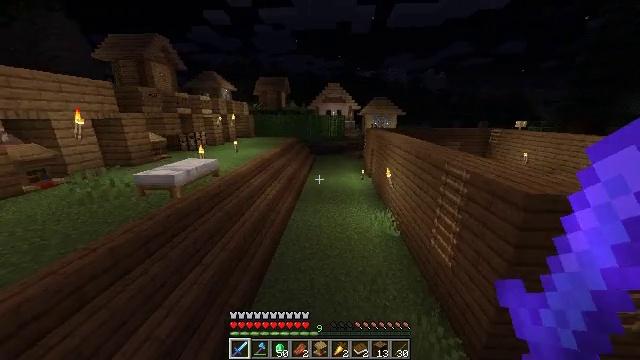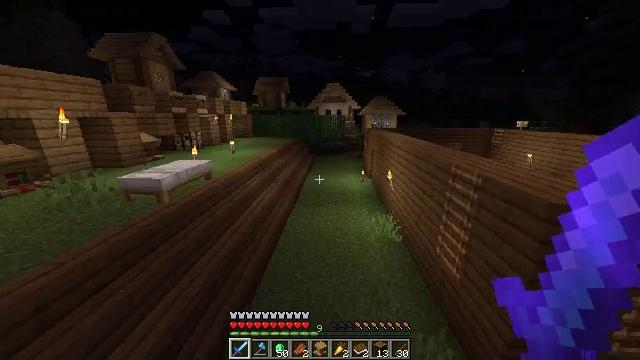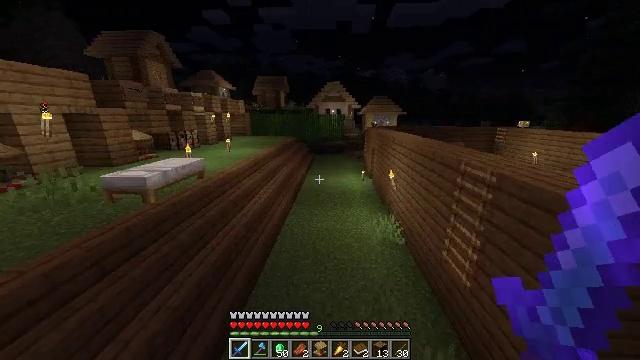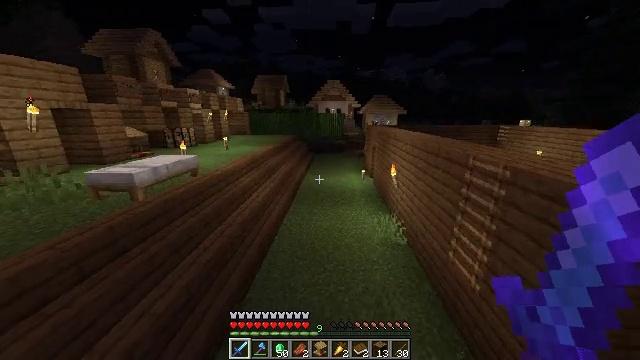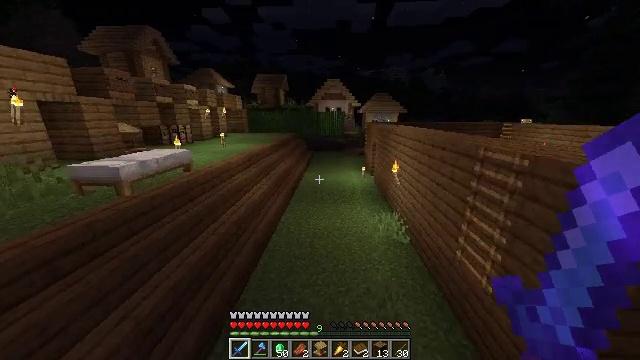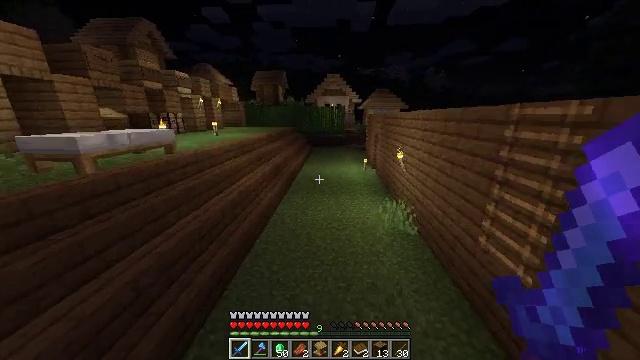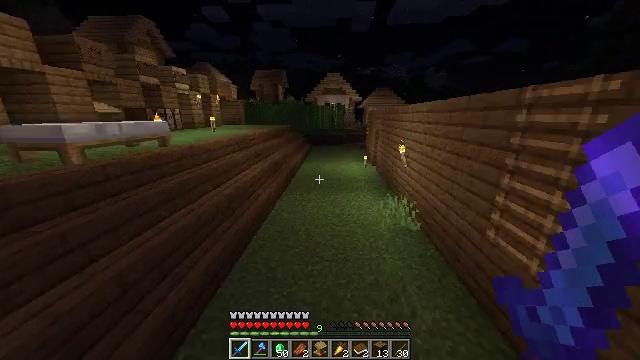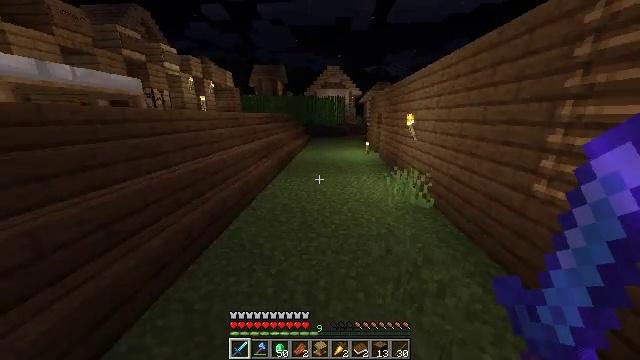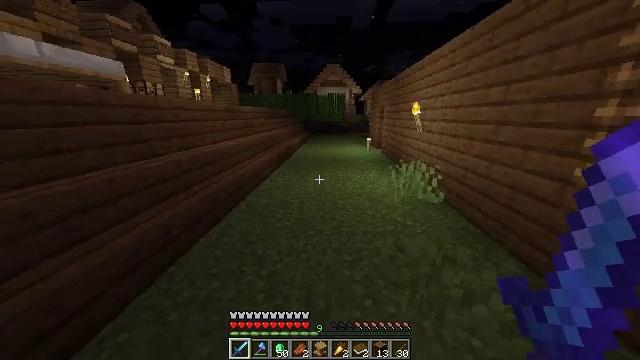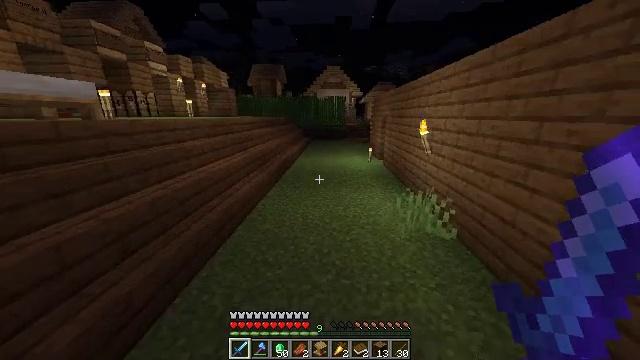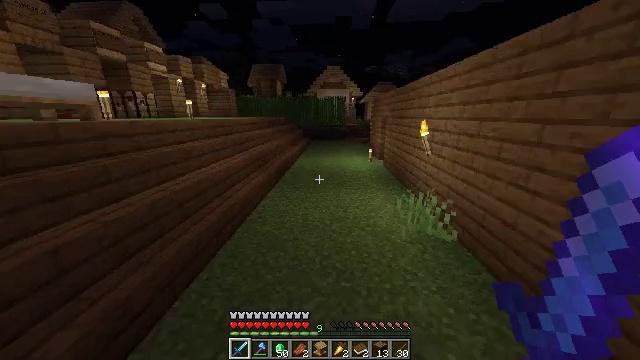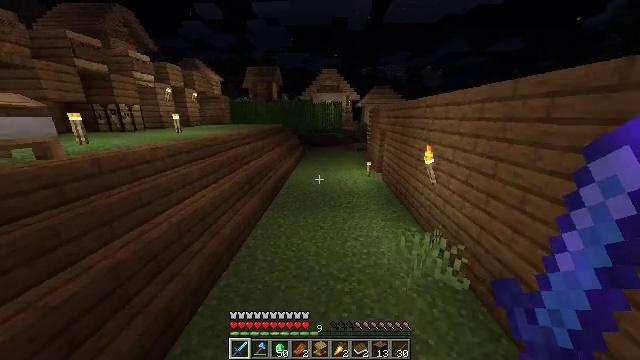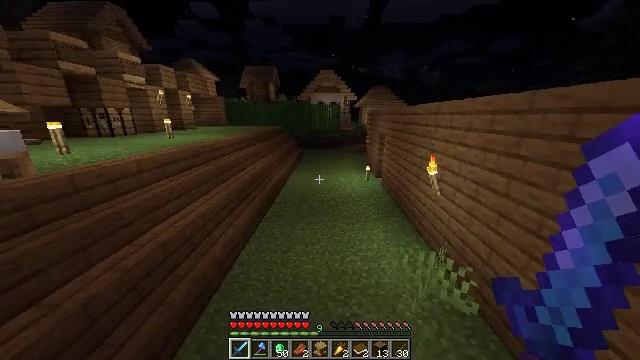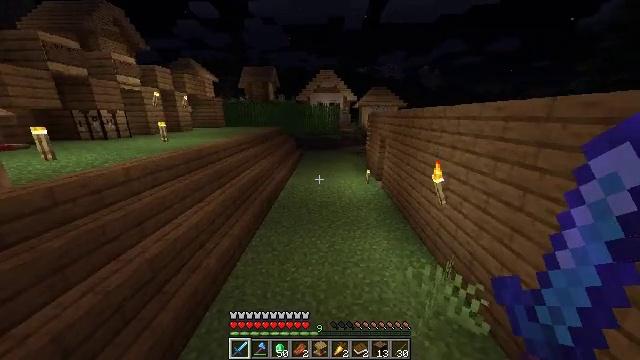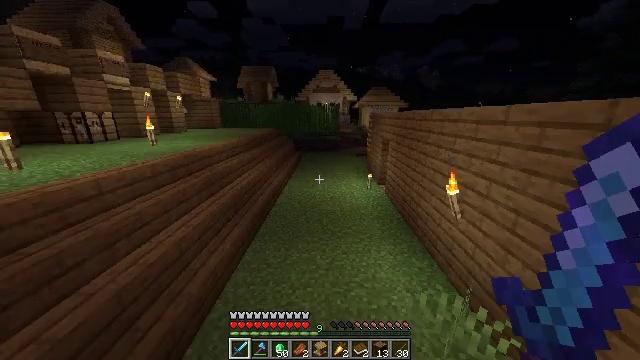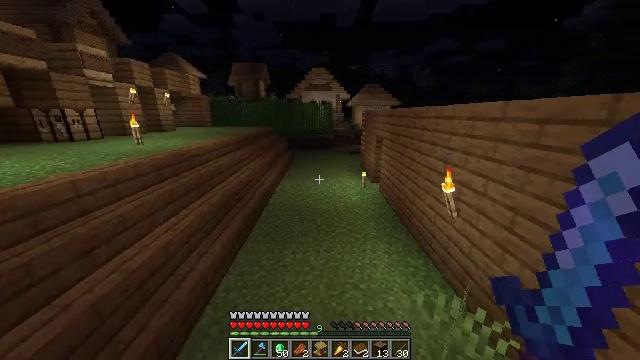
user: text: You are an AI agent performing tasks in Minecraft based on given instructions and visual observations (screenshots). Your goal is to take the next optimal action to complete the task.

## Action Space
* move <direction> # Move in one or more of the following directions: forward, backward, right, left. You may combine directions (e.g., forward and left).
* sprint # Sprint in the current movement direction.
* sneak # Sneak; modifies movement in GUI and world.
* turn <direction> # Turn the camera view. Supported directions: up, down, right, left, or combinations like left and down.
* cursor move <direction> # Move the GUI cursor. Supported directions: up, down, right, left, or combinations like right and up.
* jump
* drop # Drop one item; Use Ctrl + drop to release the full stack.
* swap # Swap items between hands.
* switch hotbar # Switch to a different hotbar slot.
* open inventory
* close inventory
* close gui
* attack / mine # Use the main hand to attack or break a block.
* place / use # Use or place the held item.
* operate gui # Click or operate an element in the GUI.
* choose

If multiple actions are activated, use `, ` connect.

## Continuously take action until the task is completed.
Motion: motion action
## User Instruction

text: Retrieve the white bed for later use.
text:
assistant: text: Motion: move forward, sprint, jump
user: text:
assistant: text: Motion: move forward, sprint, jump
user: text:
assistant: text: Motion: move forward, sprint, jump
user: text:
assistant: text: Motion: move forward, sprint, jump
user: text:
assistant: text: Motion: move forward, sprint, jump
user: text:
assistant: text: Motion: move forward, sprint, jump
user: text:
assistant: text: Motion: move forward, sprint, jump
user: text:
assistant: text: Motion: move forward, sprint, jump
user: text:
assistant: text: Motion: move forward, sprint, jump
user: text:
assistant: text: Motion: move forward, sprint, jump
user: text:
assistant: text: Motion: move forward, sprint, jump
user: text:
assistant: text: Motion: move forward, sprint, jump
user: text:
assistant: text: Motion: move forward, sprint, jump
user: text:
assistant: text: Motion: move forward, sprint, jump
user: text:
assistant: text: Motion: move forward, sprint, turn right, jump
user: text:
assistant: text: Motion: move forward, sprint, turn right, jump
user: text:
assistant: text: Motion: move forward, sprint, jump
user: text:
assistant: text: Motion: move forward, sprint, jump
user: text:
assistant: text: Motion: move forward, sprint, jump
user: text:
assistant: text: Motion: move forward, sprint, turn right and down, jump
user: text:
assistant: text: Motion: move forward, turn right, jump
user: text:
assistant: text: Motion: move forward, sprint, turn right, jump
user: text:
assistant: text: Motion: move forward, sprint, jump
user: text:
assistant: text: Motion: move forward, sprint, jump
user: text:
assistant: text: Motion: move forward, sprint, turn right, jump
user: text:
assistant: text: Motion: move forward, sprint, turn right, jump
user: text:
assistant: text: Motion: move forward, turn right, jump
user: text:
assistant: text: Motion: move forward, turn right, jump
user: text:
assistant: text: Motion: move forward, turn right
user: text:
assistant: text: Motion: move forward, turn right